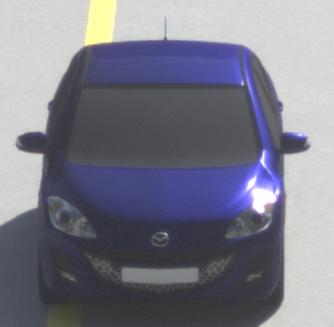
Make: Mazda
Model: 3 1.6
Detailed model: 3 (BL)
Model produced from: 2009/05
Model produced until: 2010/12
Doors: 5
Color: blue
Road condition: dry road
Daytime: morning or afternoon
Contrast: high contrast